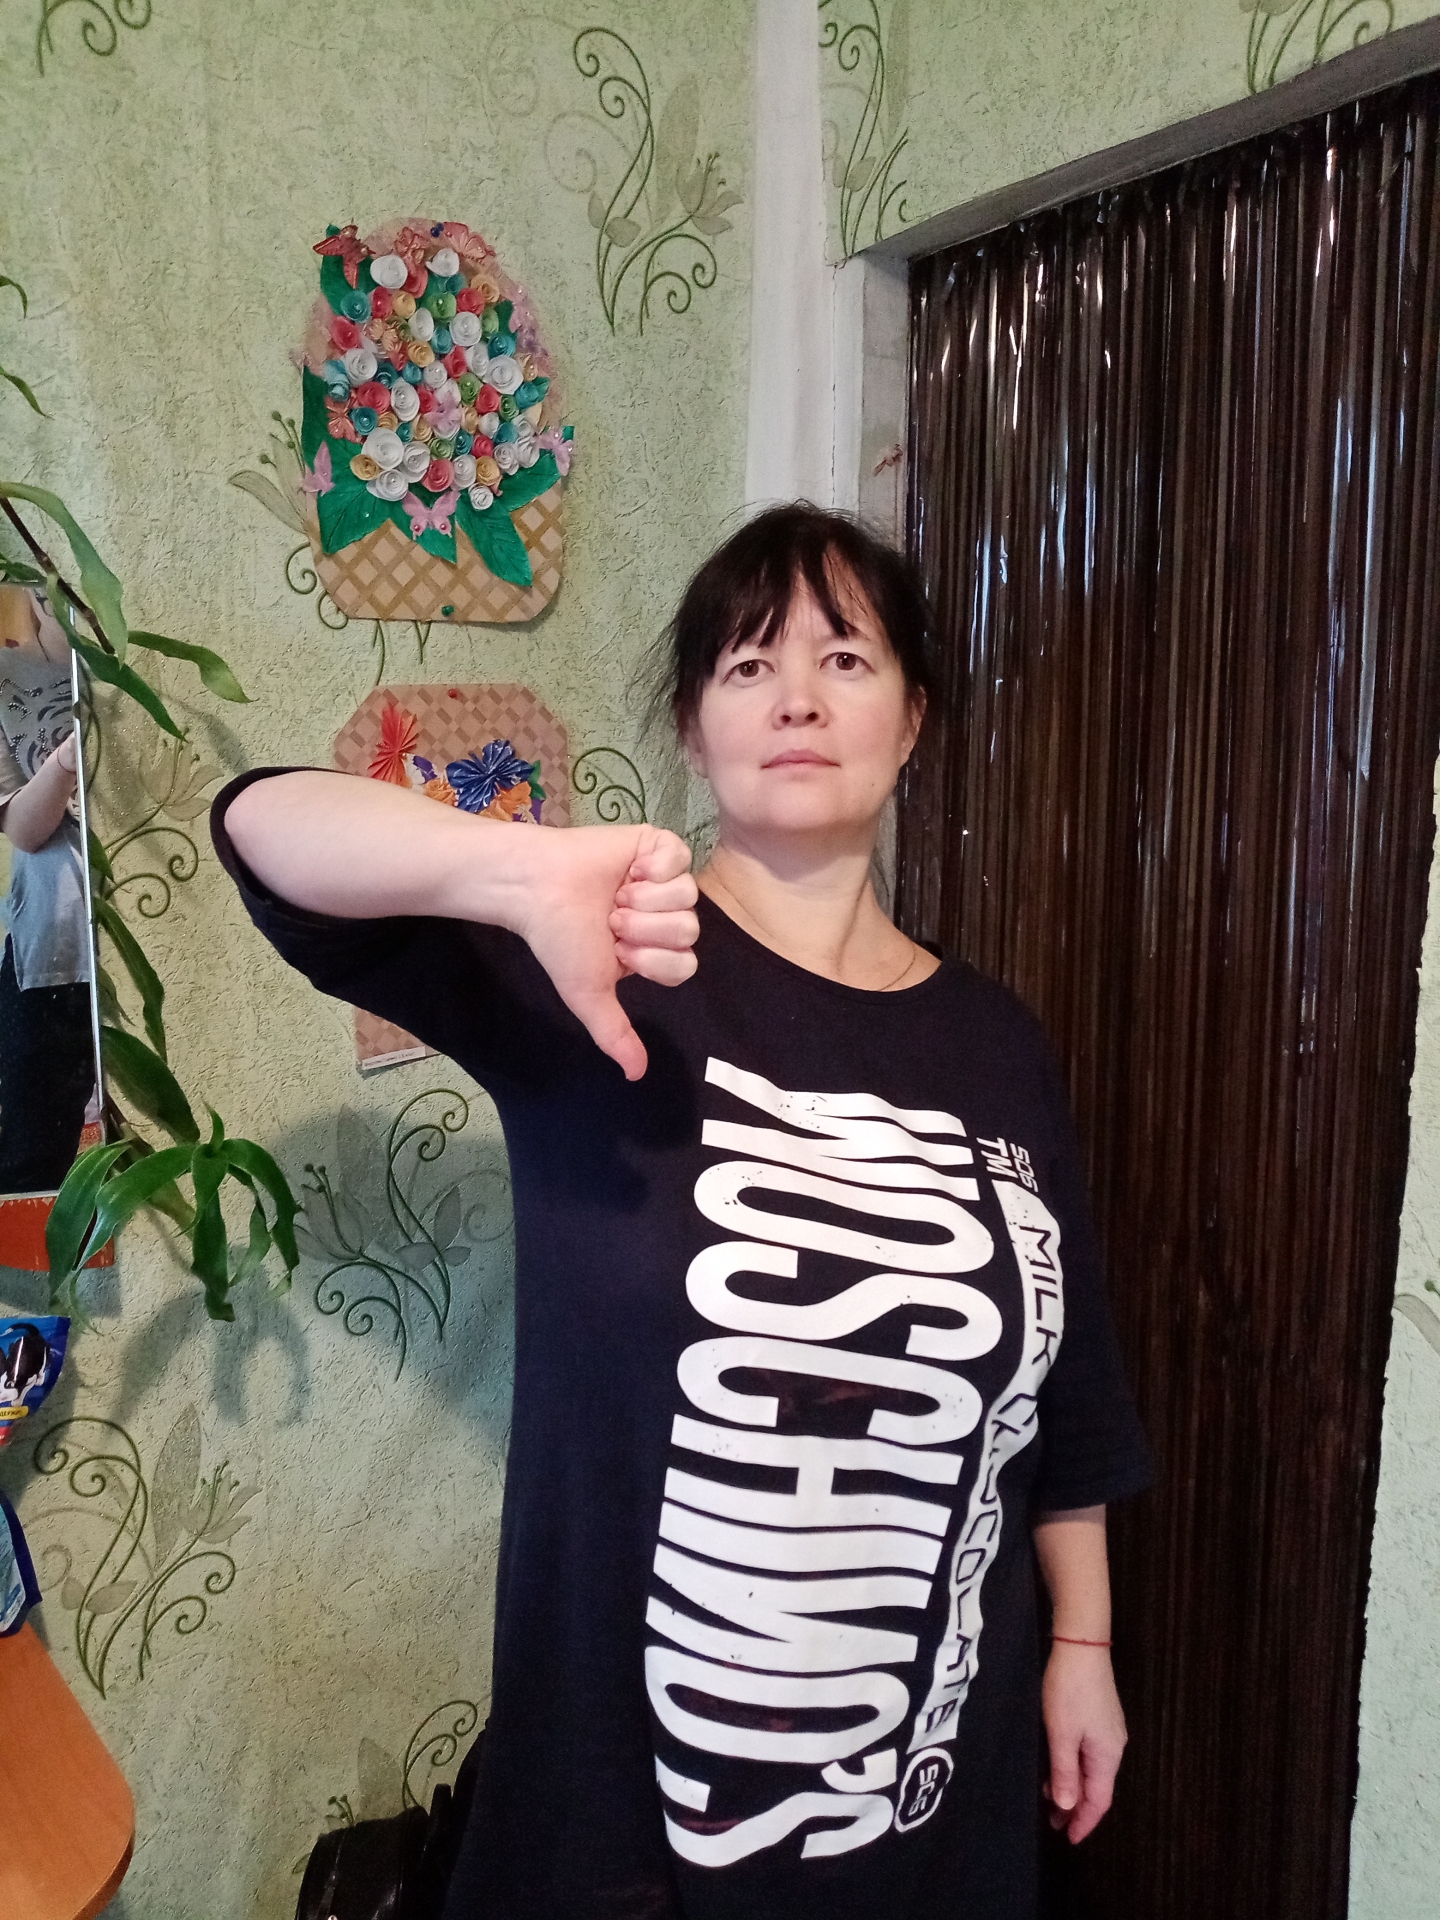
Label: clear